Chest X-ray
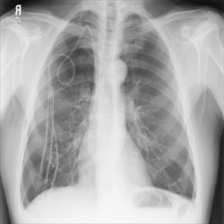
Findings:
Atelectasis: positive
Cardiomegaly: negative
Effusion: positive
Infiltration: negative
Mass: negative
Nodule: negative
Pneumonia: negative
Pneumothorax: negative
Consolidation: negative
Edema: negative
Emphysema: negative
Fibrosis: negative
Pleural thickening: negative
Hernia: negative